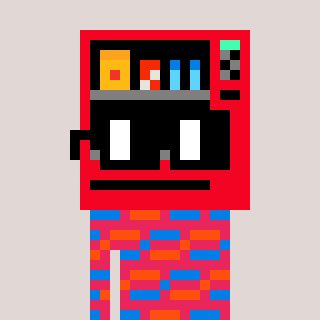
a pixel art character with square black glasses, a vending machine-shaped head and a redpinkish-colored body on a warm background